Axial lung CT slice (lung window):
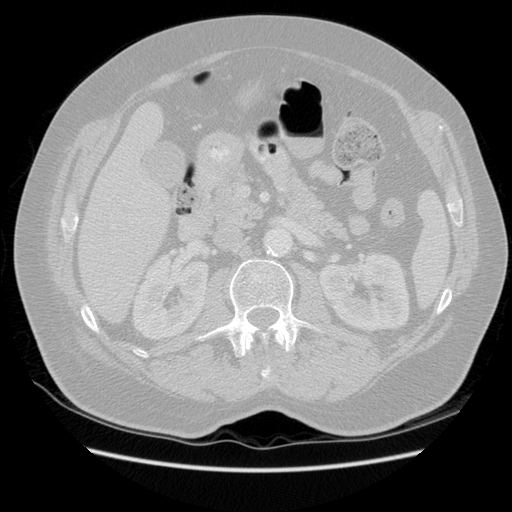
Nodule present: no